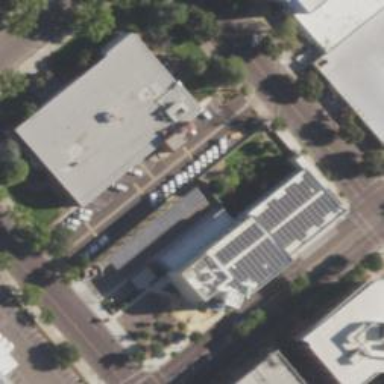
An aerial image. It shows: Public building.